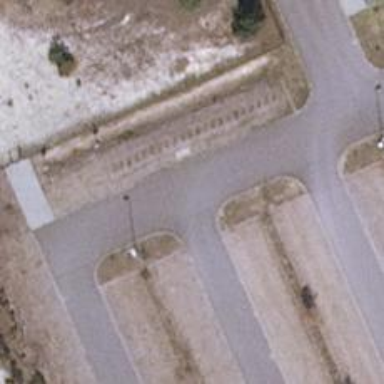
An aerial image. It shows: Road serving as parking aisle.